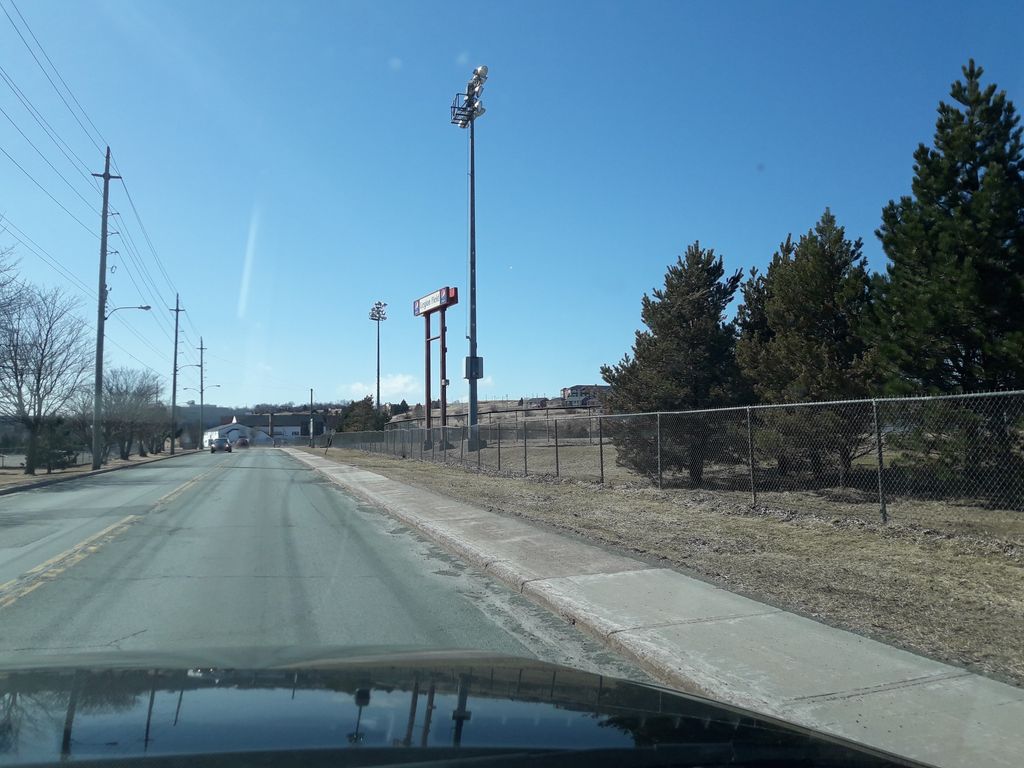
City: st_johns